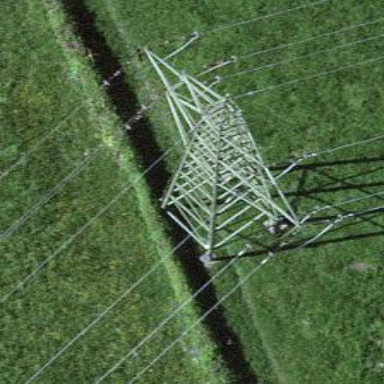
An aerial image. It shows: Towering power structure.